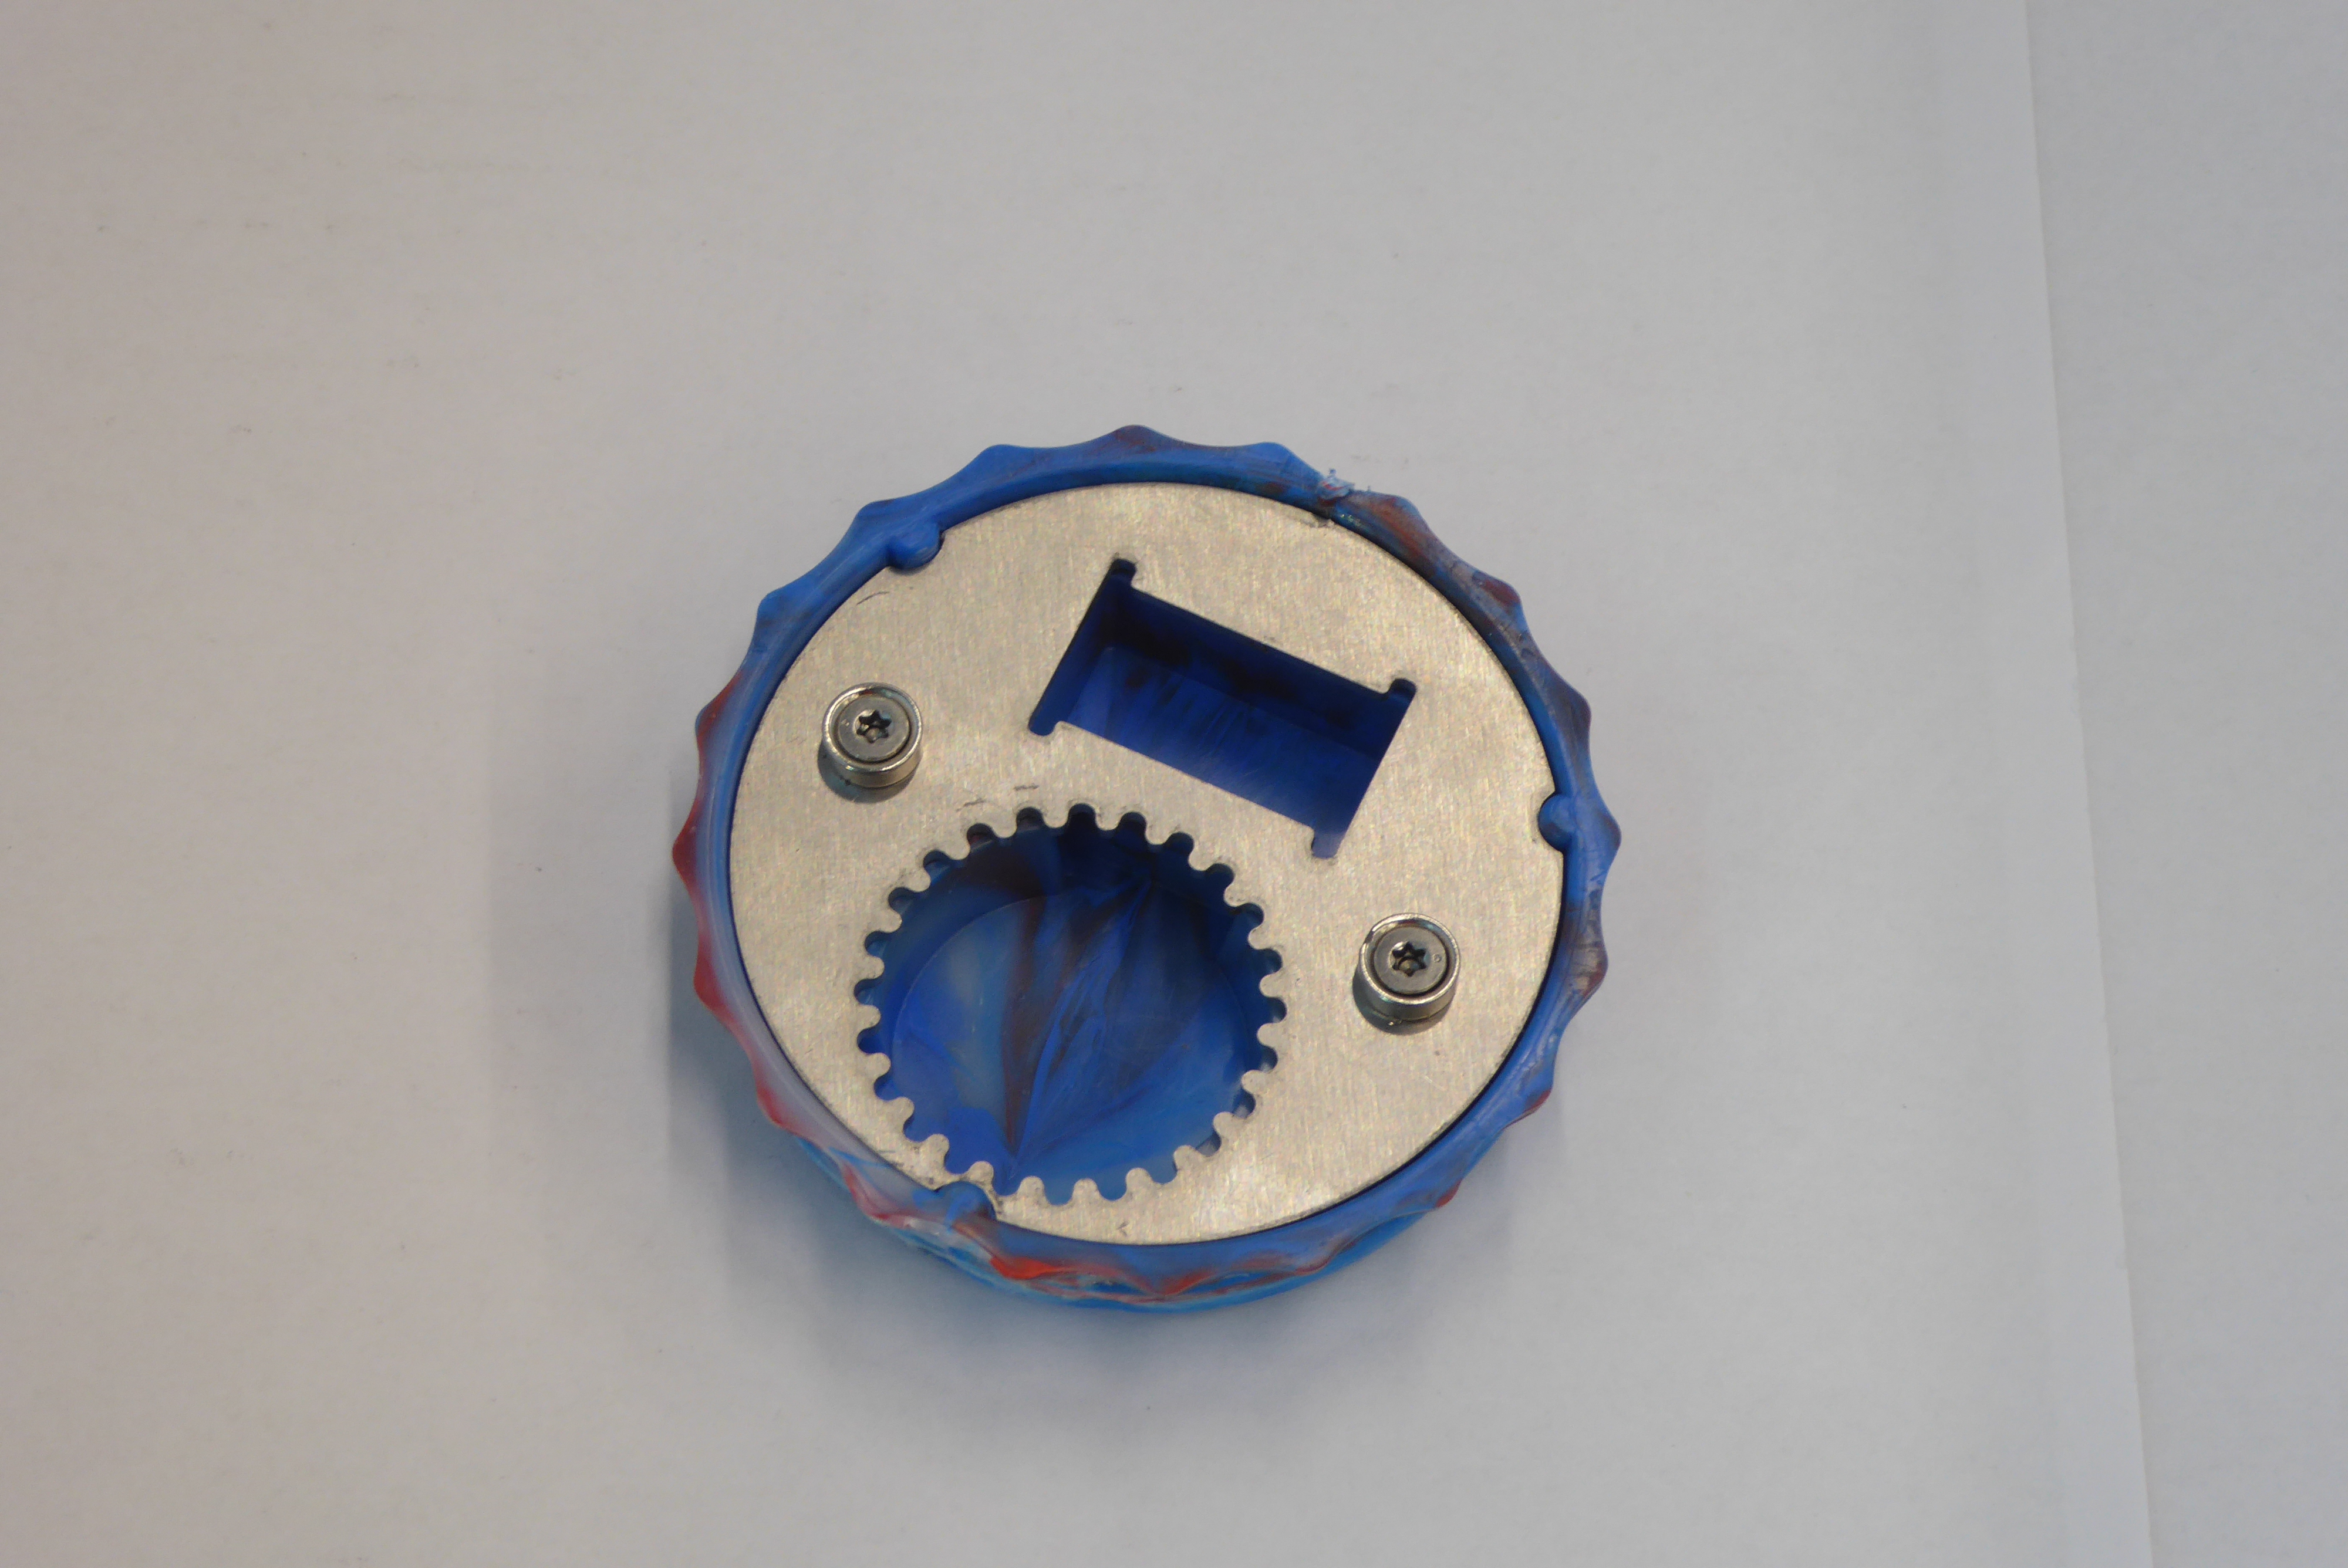
Label: Bottle Opener